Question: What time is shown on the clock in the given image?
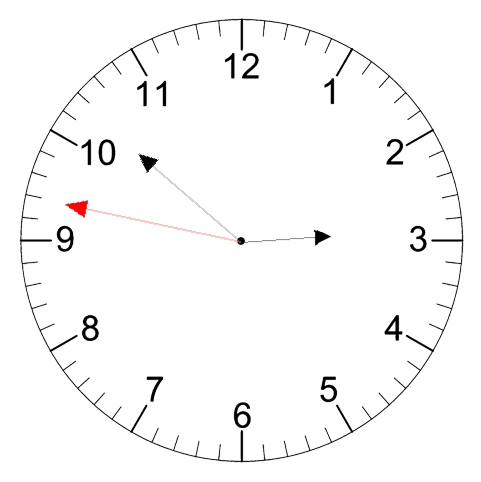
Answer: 02:51:47